Field crop: maize
Growth stage: 2
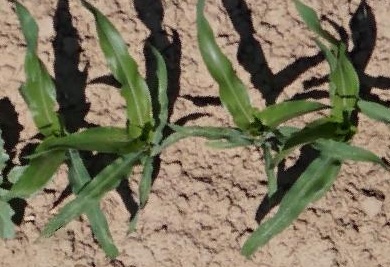
Species: maize